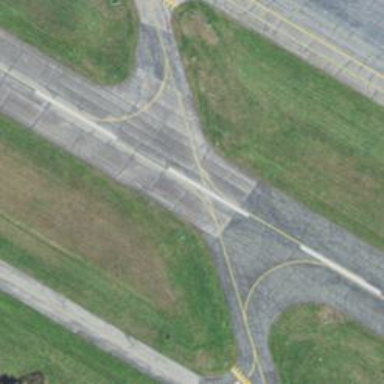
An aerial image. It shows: Image of taxiway at airport.